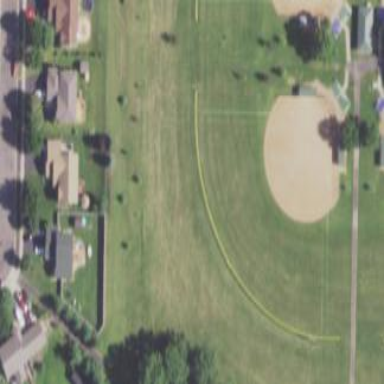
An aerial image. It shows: Compacted softball pitch for leisure land.